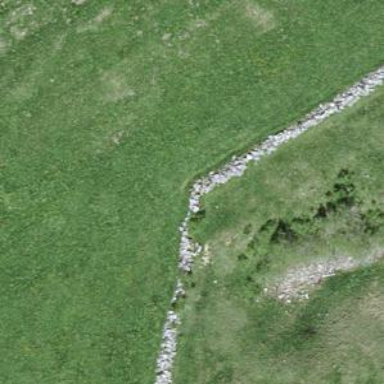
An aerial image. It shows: Wall made of dry stone.